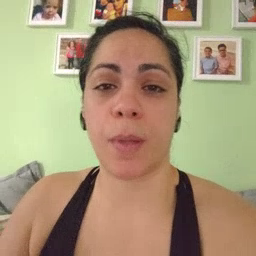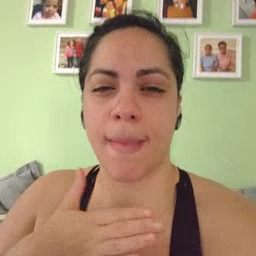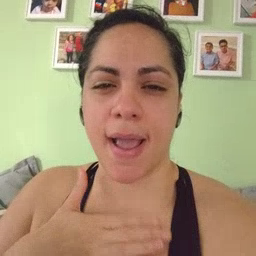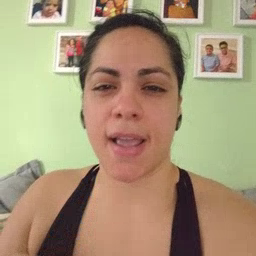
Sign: minemy